Interaction volume radius: 5 \u00c5
Interaction volume height: 15 \u00c5
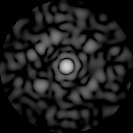
Disorder parameter: 0.7731